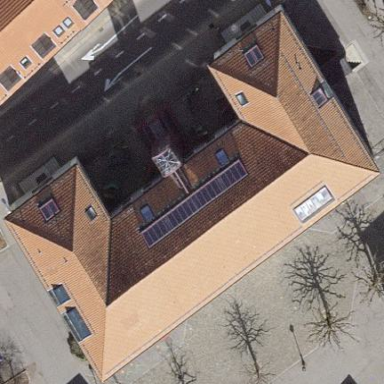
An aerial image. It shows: Kindergarten.